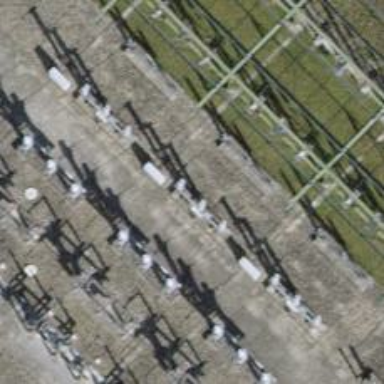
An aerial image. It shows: Insulator used in power systems.